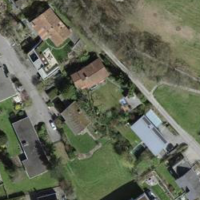
EUNIS habitat code: 55
Species observed at this site:
Prunus spinosa